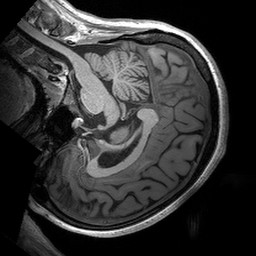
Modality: T1w
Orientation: sagittal
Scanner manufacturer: siemens
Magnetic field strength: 3 T
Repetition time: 2.53 s
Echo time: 0.00288 s